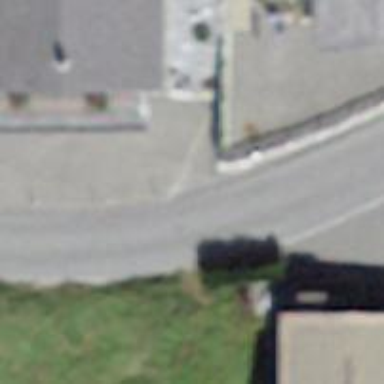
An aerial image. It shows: Residential road with asphalt surface and no sidewalks.